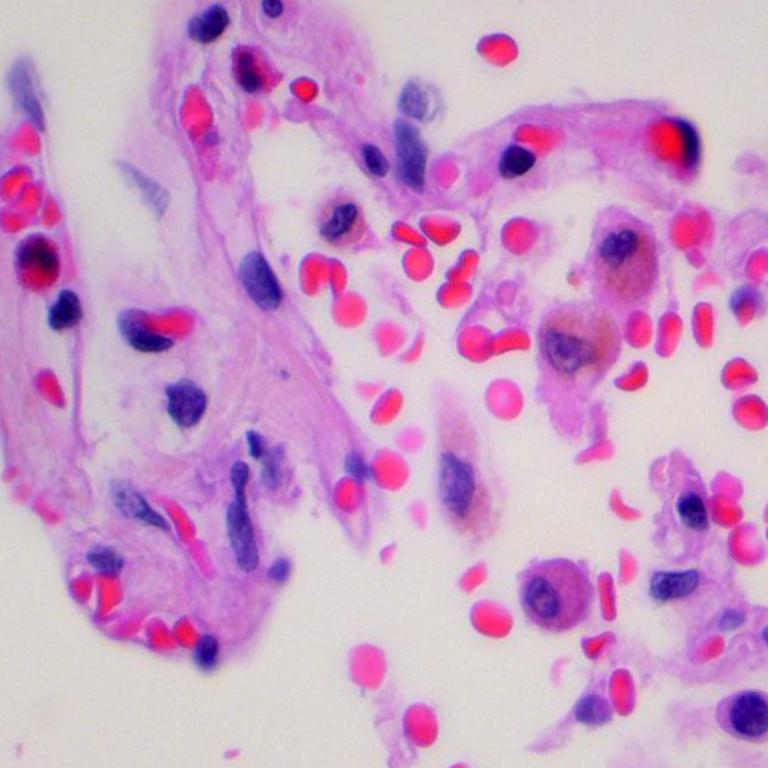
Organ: lung
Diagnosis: benign